Question: I have simple vehicle based on 'btMultiBody'. Referring to the attached GIF, its base is the rectangular block in the center and it contains four cylindrical wheels which are attached using 'btMultiBody::setupRevolute'. Each wheel contains a joint motor which is configured so that the body rotates on the spot. Everything is working well, however, there is this slight twitching that occurs every half rotation of the vehicle. Does anyone have any ideas regarding where this twitching could be coming from? Note that the red spheres are just markers and don't have a representation inside of the 'btMultiBodyDynamicsWorld'. One (possibly) important point, the location of the bodies is being rendered via 'btMultibodyLink::m_cachedWorldTransform', I am not using any motionstates etc.

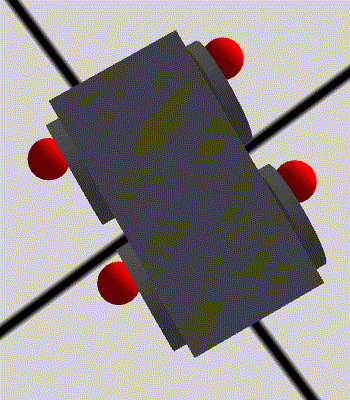
Answer: The issue with the model was in fact not due to the physics but to the drawing in OpenGL. For OpenGL, we converted the Quaternion into Euler angles and had a too larger margin for detecting and handling gimbal lock. Reducing this margin significantly improved the visualization.